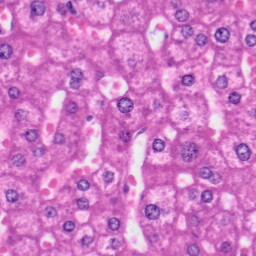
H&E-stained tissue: Liver